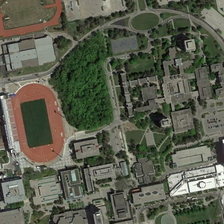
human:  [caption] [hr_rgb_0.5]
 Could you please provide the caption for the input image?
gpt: many buildings and green trees are in a school with two playgrounds .

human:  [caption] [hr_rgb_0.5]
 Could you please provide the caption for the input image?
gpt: many buildings and green trees are in a school with two playgrounds .

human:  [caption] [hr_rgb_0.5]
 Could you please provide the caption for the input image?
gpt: many buildings and green trees are in a school with two playgrounds .

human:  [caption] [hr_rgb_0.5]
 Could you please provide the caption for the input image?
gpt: many buildings and green trees are in a school with two playgrounds .

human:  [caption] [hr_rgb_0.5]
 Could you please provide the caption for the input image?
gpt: many buildings and green trees are in a school with two playgrounds .